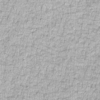
Label: not_dusty